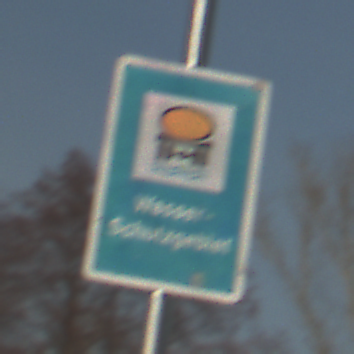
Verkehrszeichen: Wasserschutzgebiet
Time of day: MorningAfternoon
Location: Outdoor (Suburban)
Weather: PartlyCloudy
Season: NotSpecified
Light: Natural